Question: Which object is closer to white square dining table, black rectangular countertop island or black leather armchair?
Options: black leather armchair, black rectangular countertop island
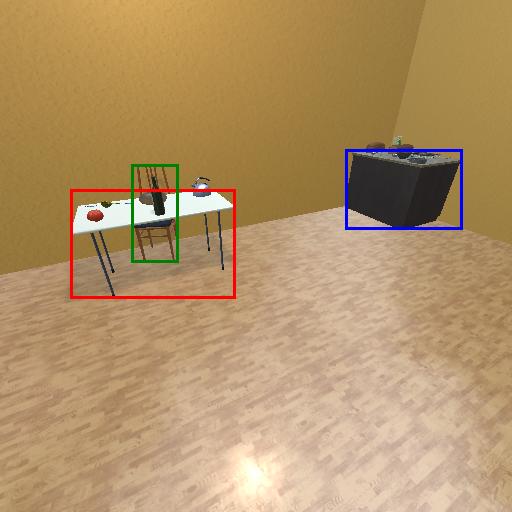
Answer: black leather armchair